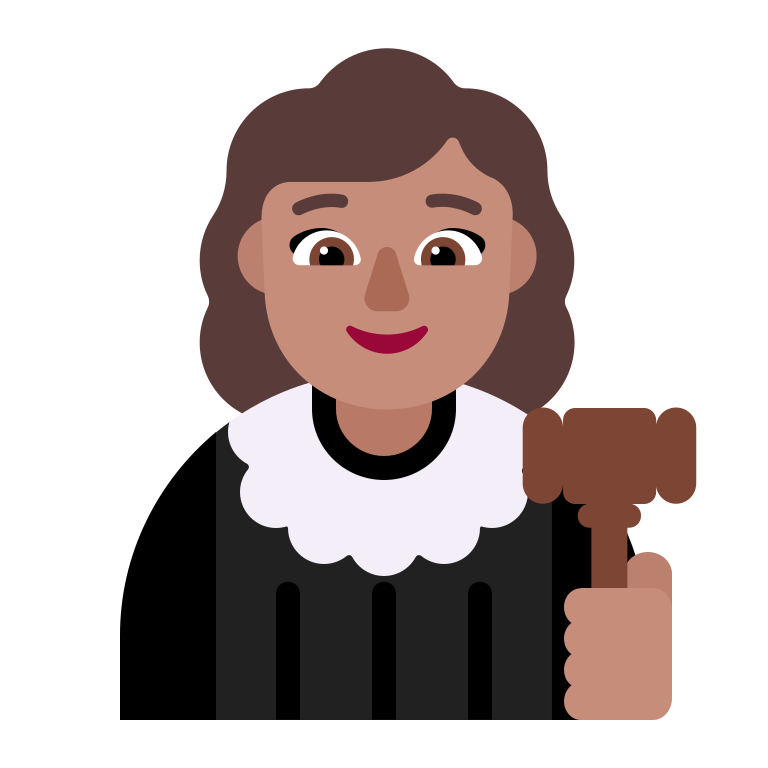
woman judge flat